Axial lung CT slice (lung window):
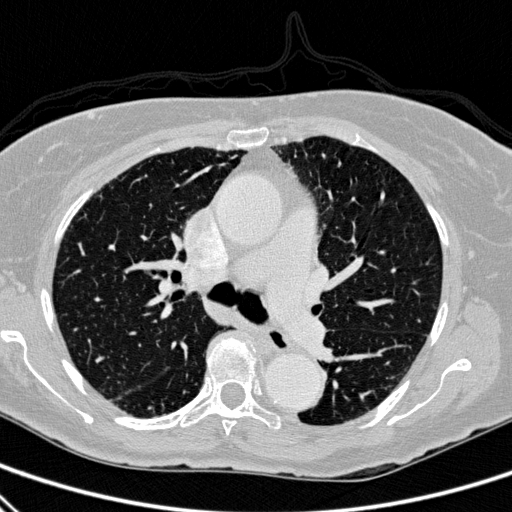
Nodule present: no